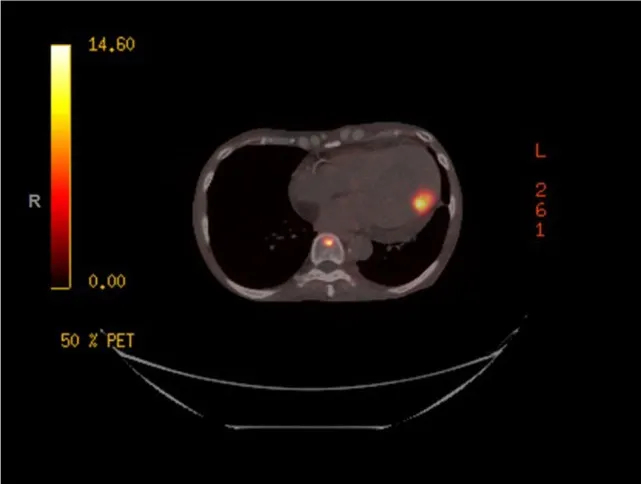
Gallium-68 dotatate PET/CT scan demonstrating avidity in the left ventricular myocardium.
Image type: radiology (pet)